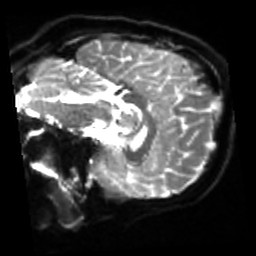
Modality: sbref
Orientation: sagittal
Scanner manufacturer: siemens
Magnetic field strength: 3 T
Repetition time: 4 s
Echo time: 0.0594 s